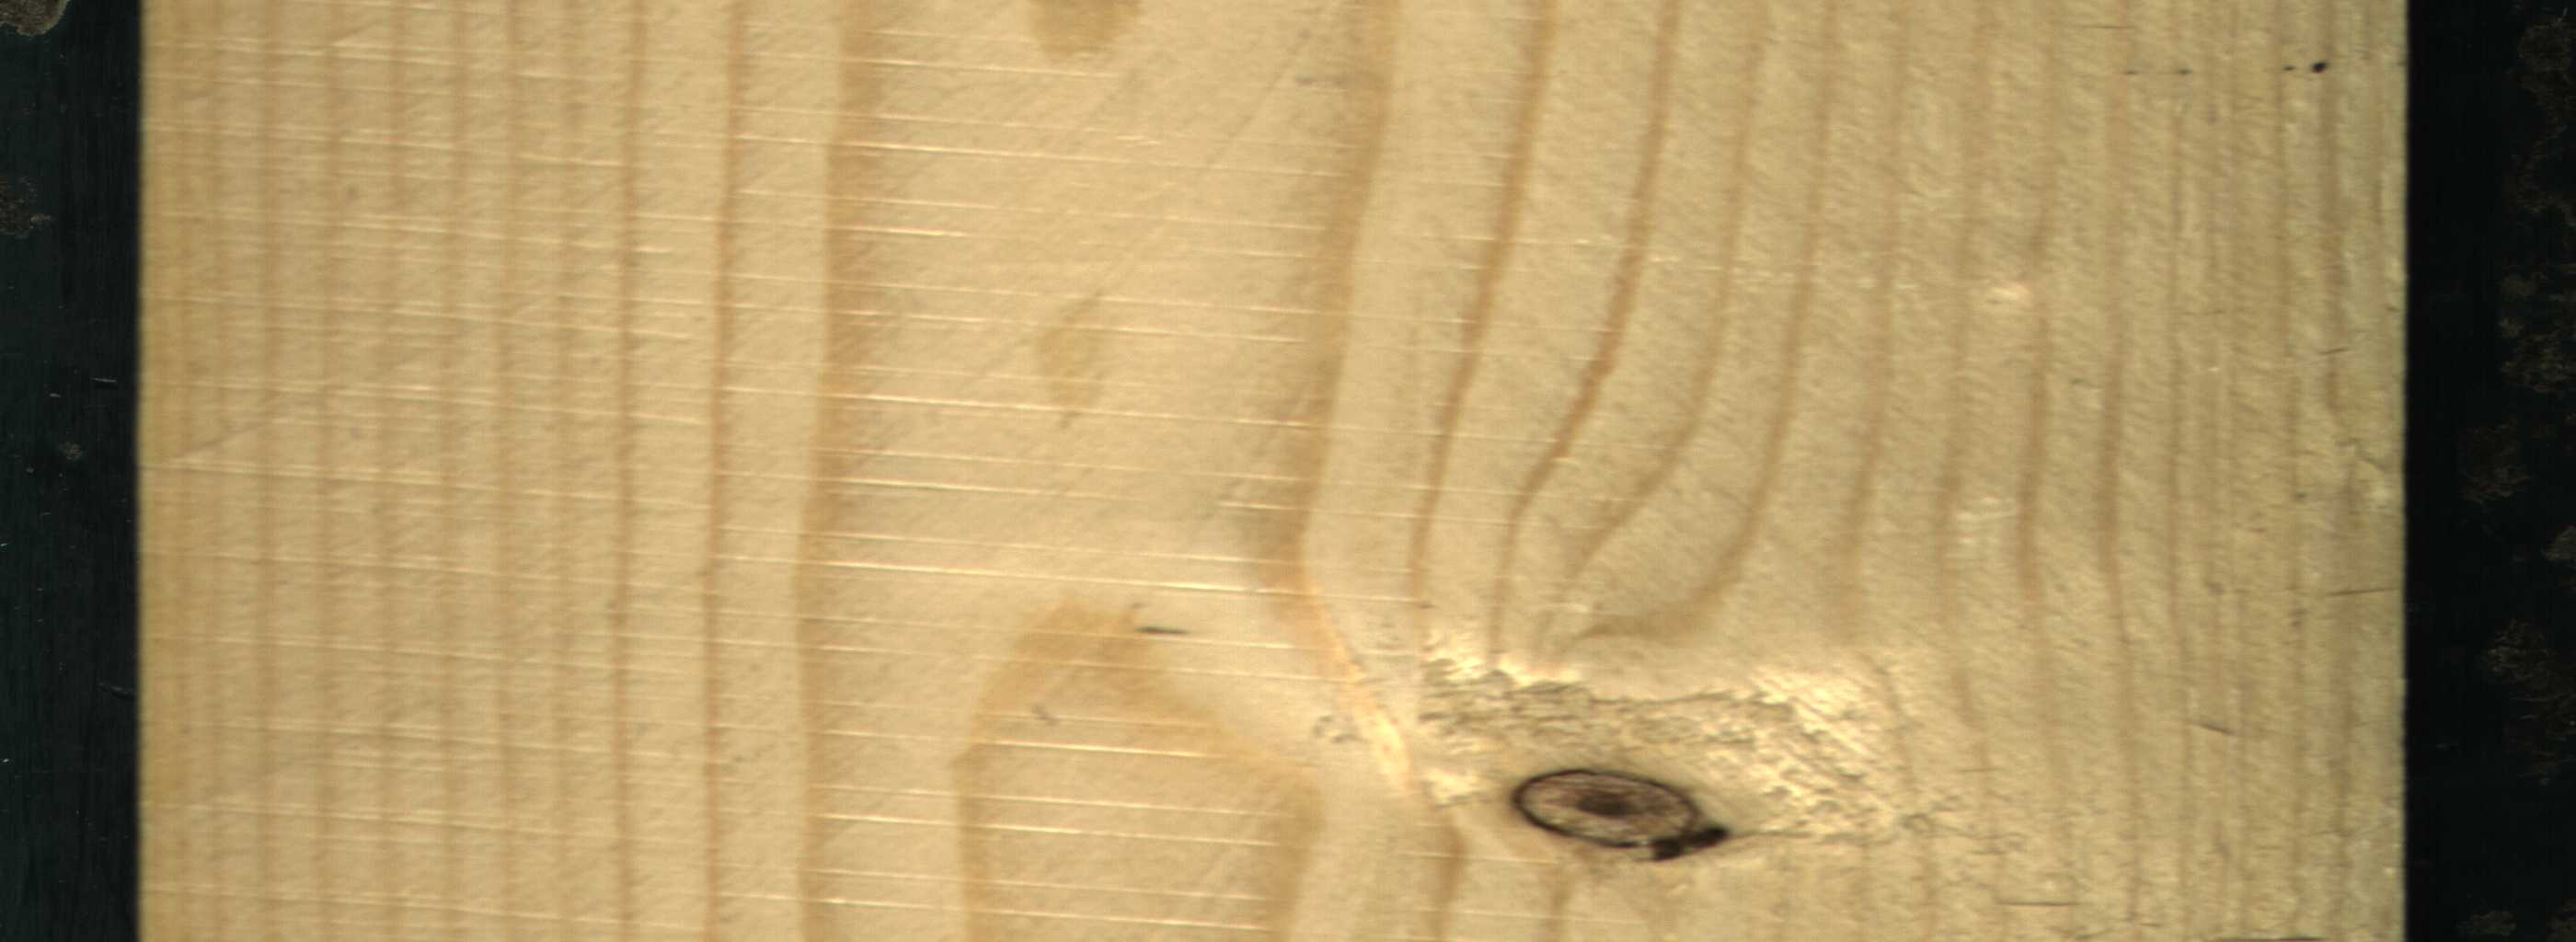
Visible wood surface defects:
Dead_Knot